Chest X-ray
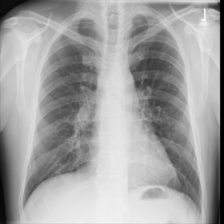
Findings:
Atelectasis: negative
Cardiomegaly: negative
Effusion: negative
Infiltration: negative
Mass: negative
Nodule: negative
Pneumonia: negative
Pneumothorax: negative
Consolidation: negative
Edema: negative
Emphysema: negative
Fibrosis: negative
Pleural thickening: negative
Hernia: negative